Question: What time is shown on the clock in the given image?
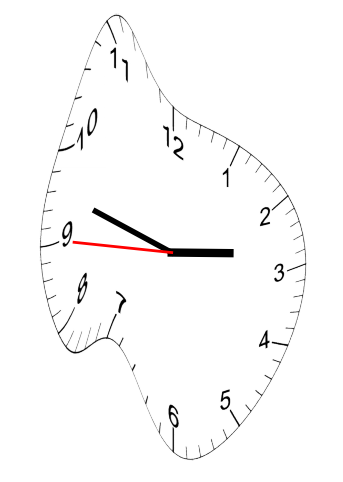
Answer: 02:47:45